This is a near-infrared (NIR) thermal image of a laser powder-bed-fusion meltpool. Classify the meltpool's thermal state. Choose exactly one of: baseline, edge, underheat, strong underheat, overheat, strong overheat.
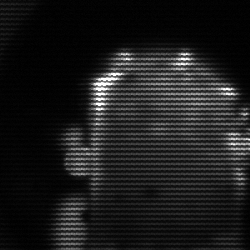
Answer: baseline